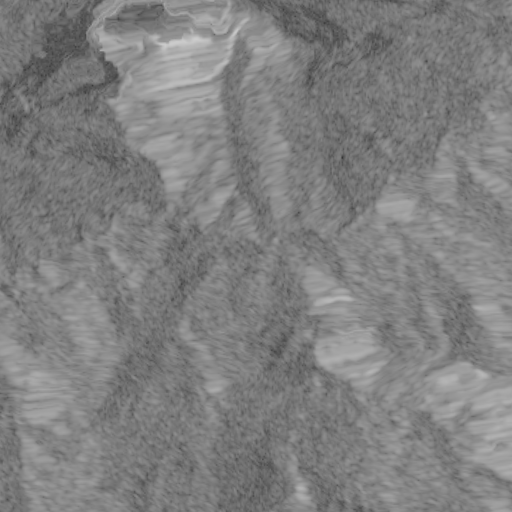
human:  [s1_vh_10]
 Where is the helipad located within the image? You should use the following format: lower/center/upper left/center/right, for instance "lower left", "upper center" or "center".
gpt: The helipad is located in the upper left of the image.
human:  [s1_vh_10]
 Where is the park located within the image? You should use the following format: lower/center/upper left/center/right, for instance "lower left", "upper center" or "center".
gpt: The park is located in the upper left of the image.
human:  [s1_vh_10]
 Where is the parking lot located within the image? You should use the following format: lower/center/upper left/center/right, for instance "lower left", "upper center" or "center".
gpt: The parking lot is located in the upper left of the image.
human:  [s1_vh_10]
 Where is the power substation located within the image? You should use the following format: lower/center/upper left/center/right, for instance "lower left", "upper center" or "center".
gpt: The power substation is located in the upper center of the image.
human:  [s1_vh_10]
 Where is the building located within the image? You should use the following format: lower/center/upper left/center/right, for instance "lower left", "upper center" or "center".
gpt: There is no building in the image.

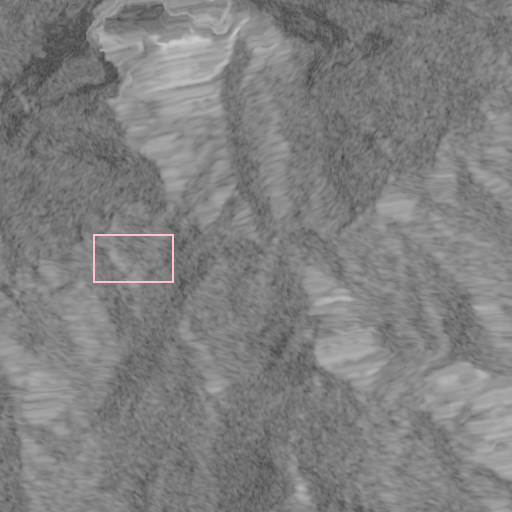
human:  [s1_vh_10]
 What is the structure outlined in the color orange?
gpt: There is no orange outline.
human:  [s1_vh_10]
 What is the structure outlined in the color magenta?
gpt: There is no structure outlined in magenta.